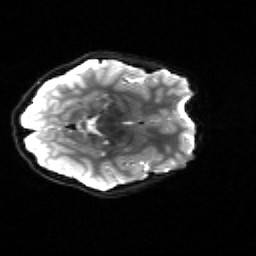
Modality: sbref
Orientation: axial
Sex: female
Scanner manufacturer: siemens
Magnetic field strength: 3 T
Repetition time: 5 s
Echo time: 0.071 s